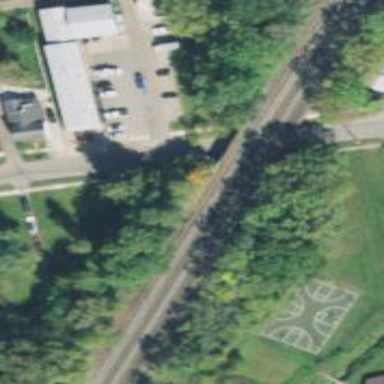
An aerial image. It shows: Railway bridge over siding railway service.